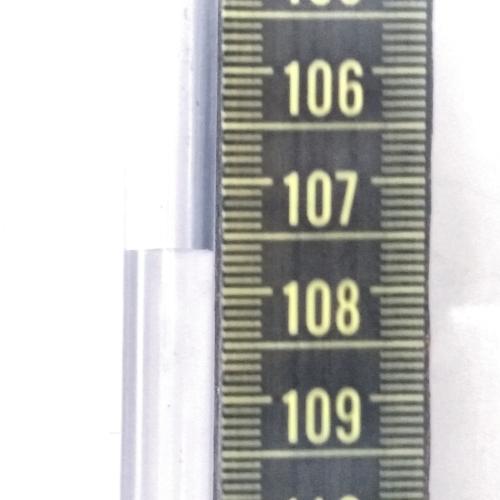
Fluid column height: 107.6 cm